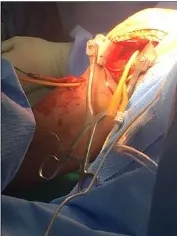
Intraoperative photographs of the Tension-slide technique of proximal biceps tendodesis using an EndoButton reproducing anatomical length-tension relationship. Getting sutured biceps tendon through delto-pectoral incision using smallest size foley's catheter.
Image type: medical_photograph (other_medical_photograph)